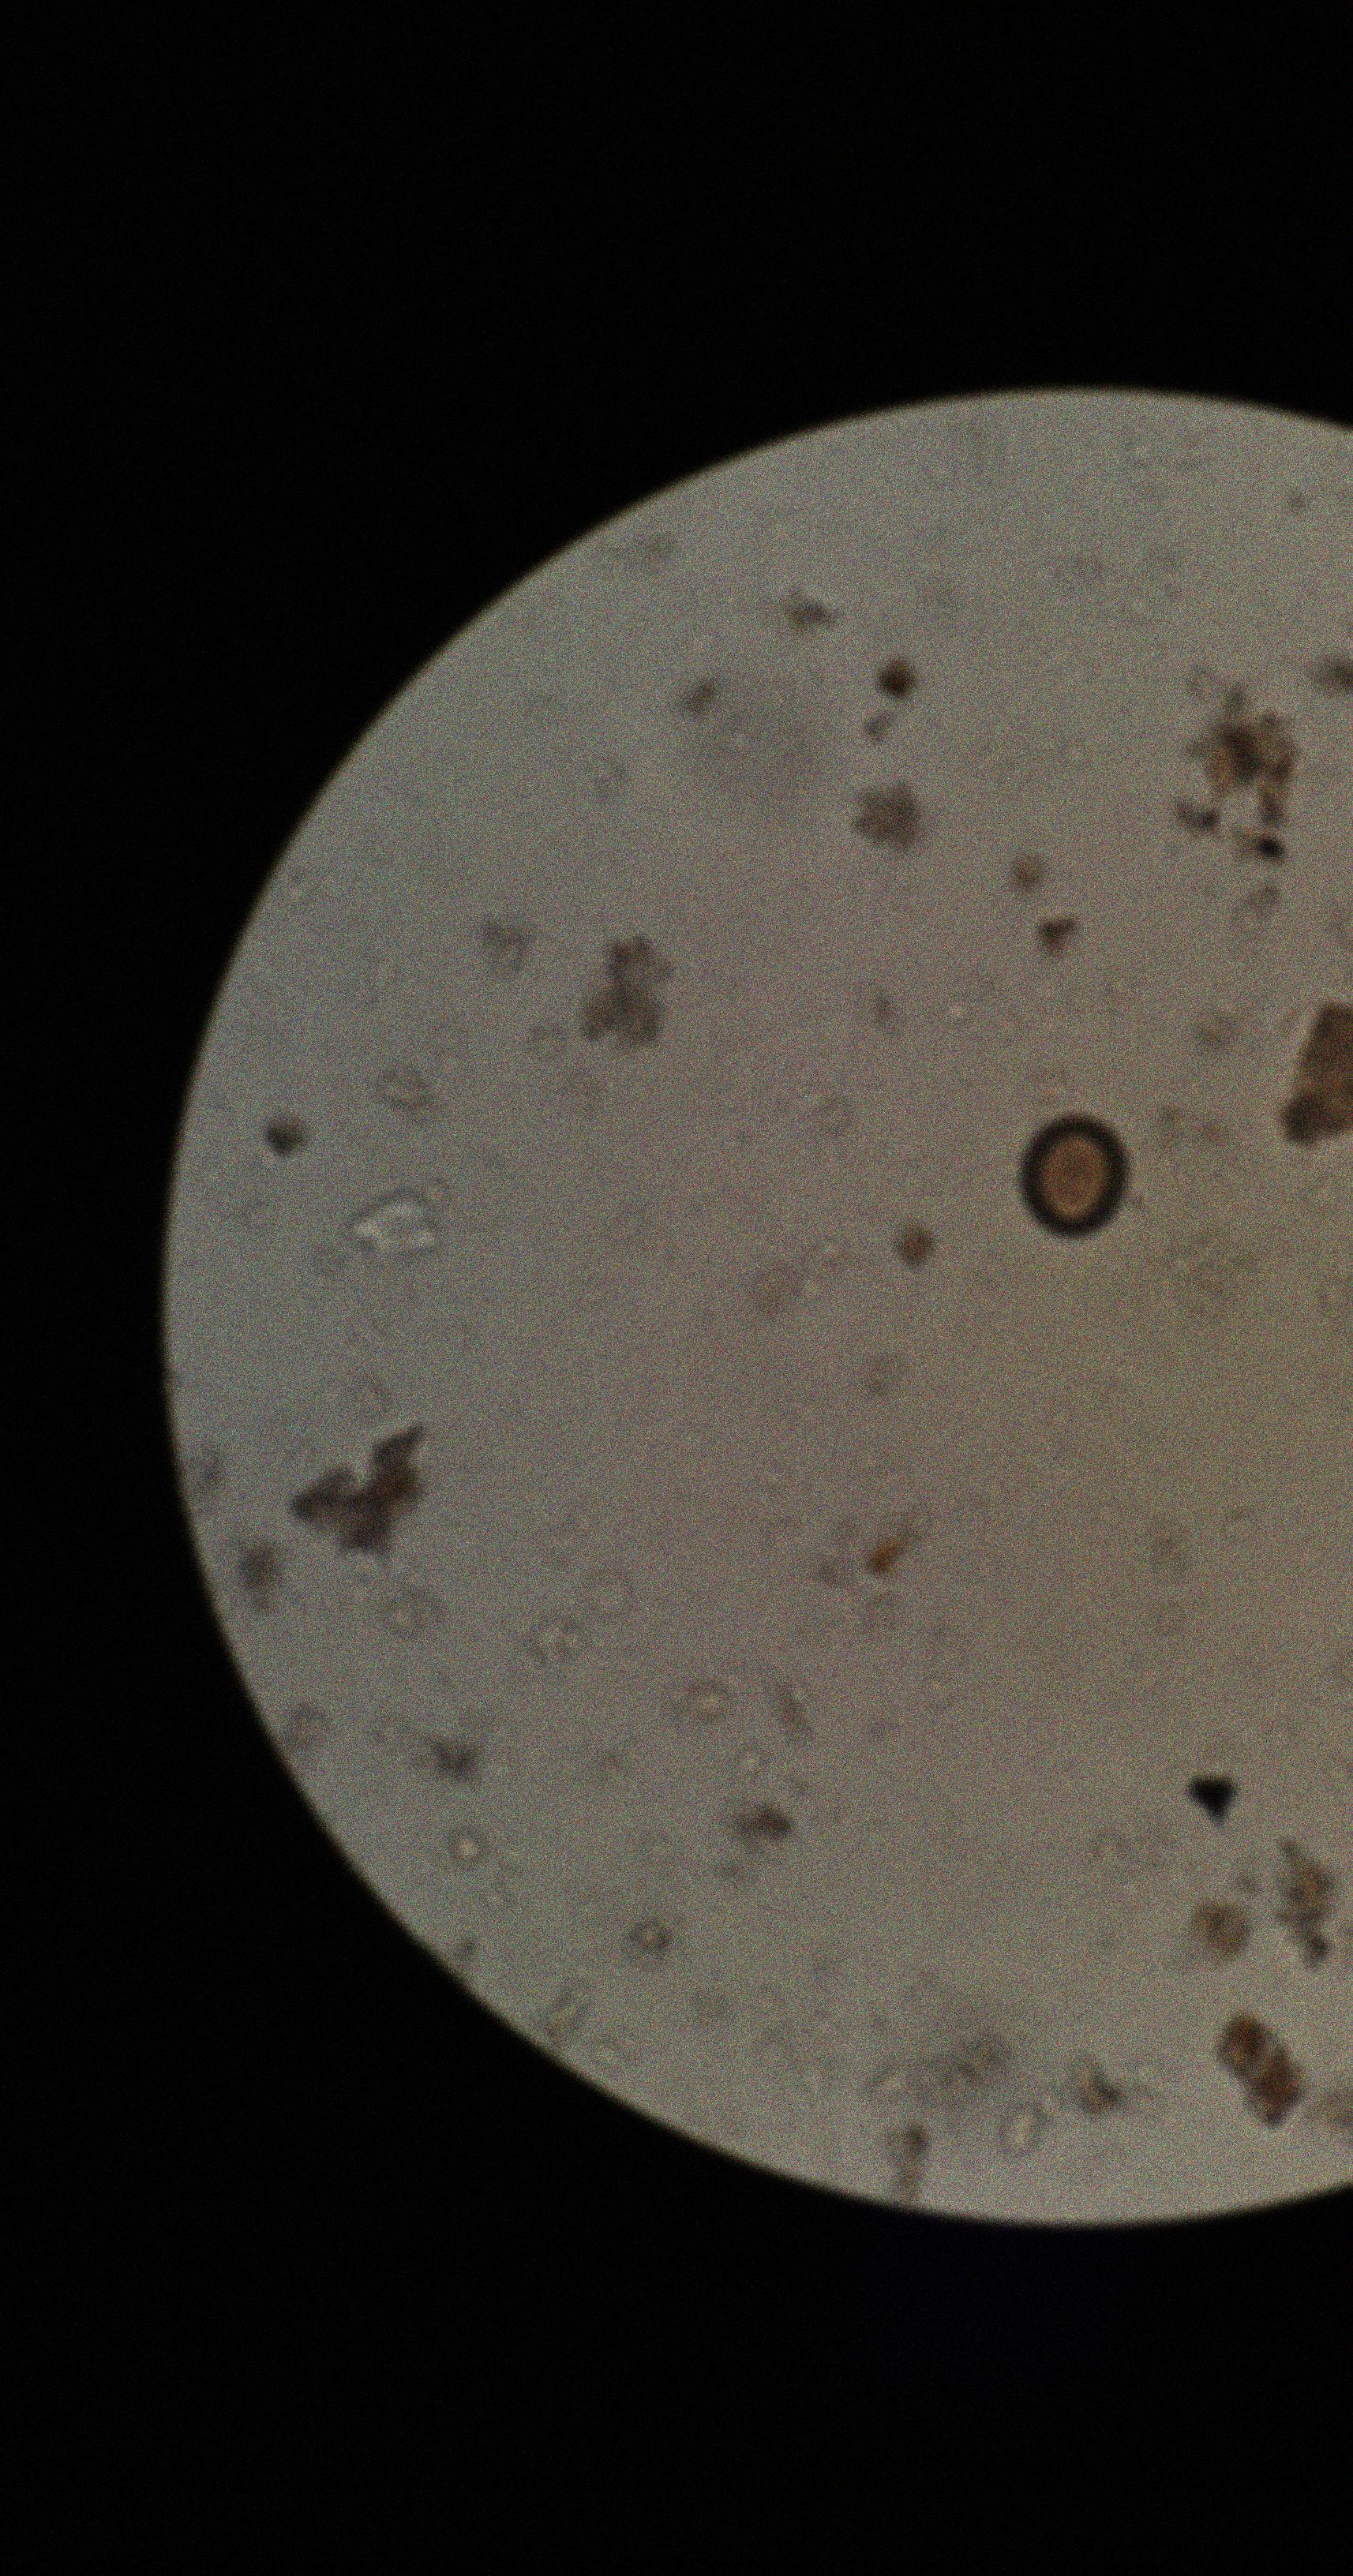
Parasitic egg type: Taenia spp. egg